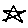
Label: star